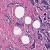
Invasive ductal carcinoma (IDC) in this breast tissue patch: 0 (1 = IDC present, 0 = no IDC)